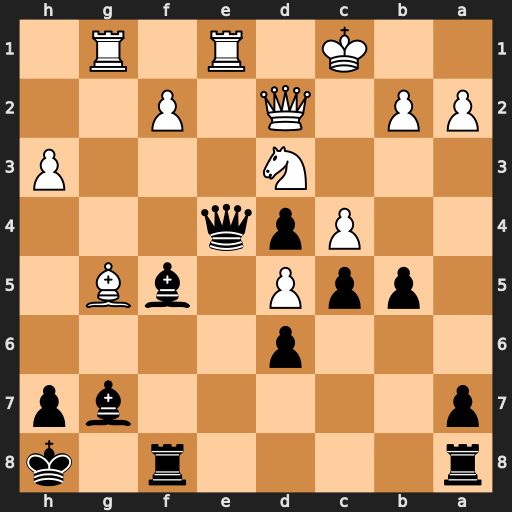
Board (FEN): r4r1k/p5bp/3p4/1ppP1bB1/2Ppq3/3N3P/PP1Q1P2/2K1R1R1
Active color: b
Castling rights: -
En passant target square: -
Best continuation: Qxd3 Qxd3 Bxd3